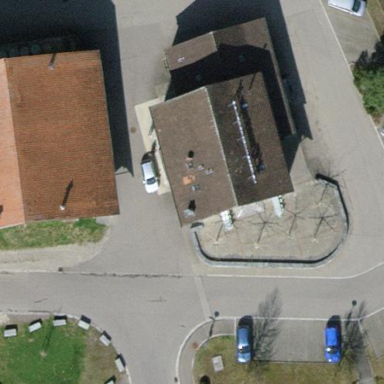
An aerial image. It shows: Retail building with gabled roof.